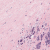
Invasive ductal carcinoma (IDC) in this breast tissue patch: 1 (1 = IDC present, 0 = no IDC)